Field crop: maize
Growth stage: 2
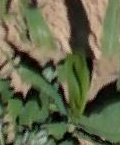
Species: maize